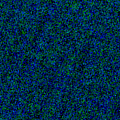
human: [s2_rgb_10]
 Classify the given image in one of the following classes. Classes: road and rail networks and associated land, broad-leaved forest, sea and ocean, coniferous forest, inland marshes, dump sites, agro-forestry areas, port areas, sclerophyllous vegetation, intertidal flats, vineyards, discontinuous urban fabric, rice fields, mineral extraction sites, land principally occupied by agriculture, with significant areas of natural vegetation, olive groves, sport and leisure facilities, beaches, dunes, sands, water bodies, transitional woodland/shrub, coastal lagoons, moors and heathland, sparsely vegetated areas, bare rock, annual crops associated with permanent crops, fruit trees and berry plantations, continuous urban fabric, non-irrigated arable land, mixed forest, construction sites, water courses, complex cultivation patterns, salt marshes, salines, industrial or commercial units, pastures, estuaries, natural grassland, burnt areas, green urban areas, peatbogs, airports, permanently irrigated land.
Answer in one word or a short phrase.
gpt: sea and ocean